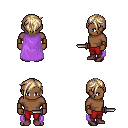
a pixel art fantasy rpg character, male body template, human, dark skin, lavender cape, red pants, white blonde pixie cut hairstyle, leather bracers, maroon shoes, dagger, four views (front, back, left, right), 2x2 character sprite sheet, small pixel art, hard edges, no anti-aliasing